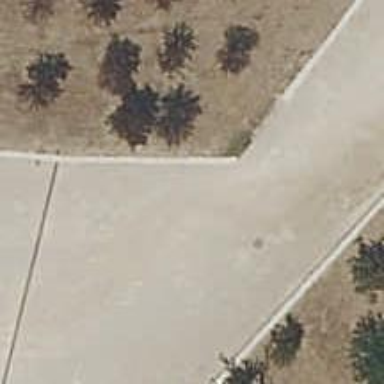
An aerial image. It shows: Dirt footway.